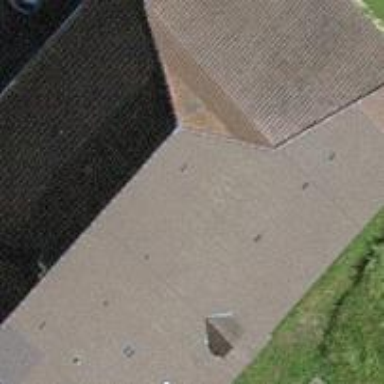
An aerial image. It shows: Farm building.